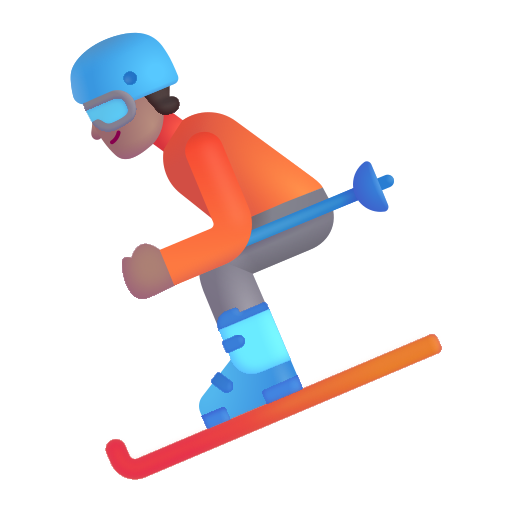
skier color